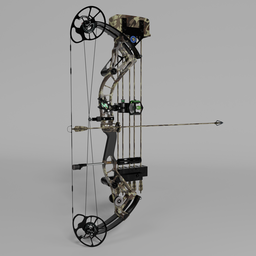
Label: tools